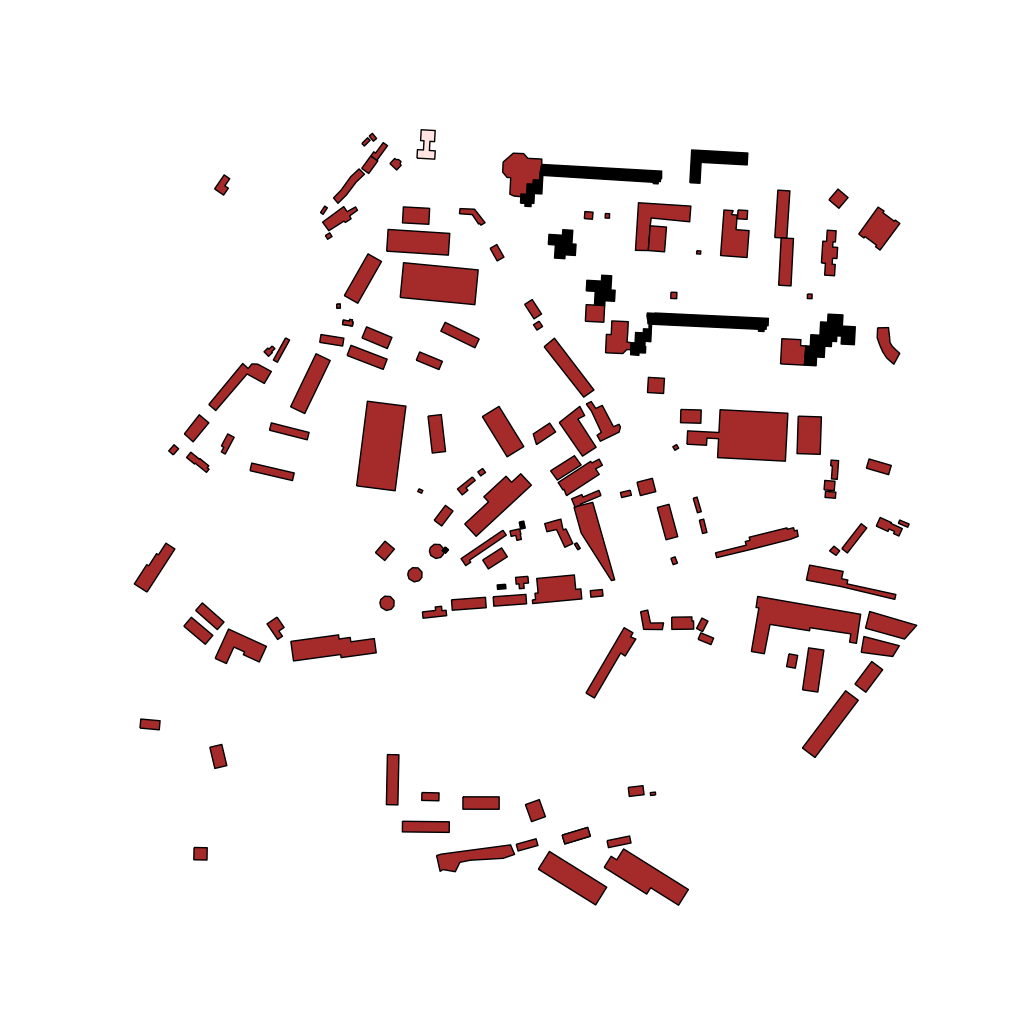
Tags: overhead vector_map, business, industrial, recreation, residential, modern, soviet, high_rise, individual_rise, low_rise, medium_rise, density_1, Building, Facility, Gas, 1.0 km²